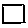
Label: square